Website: bh-photo
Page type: address-validator
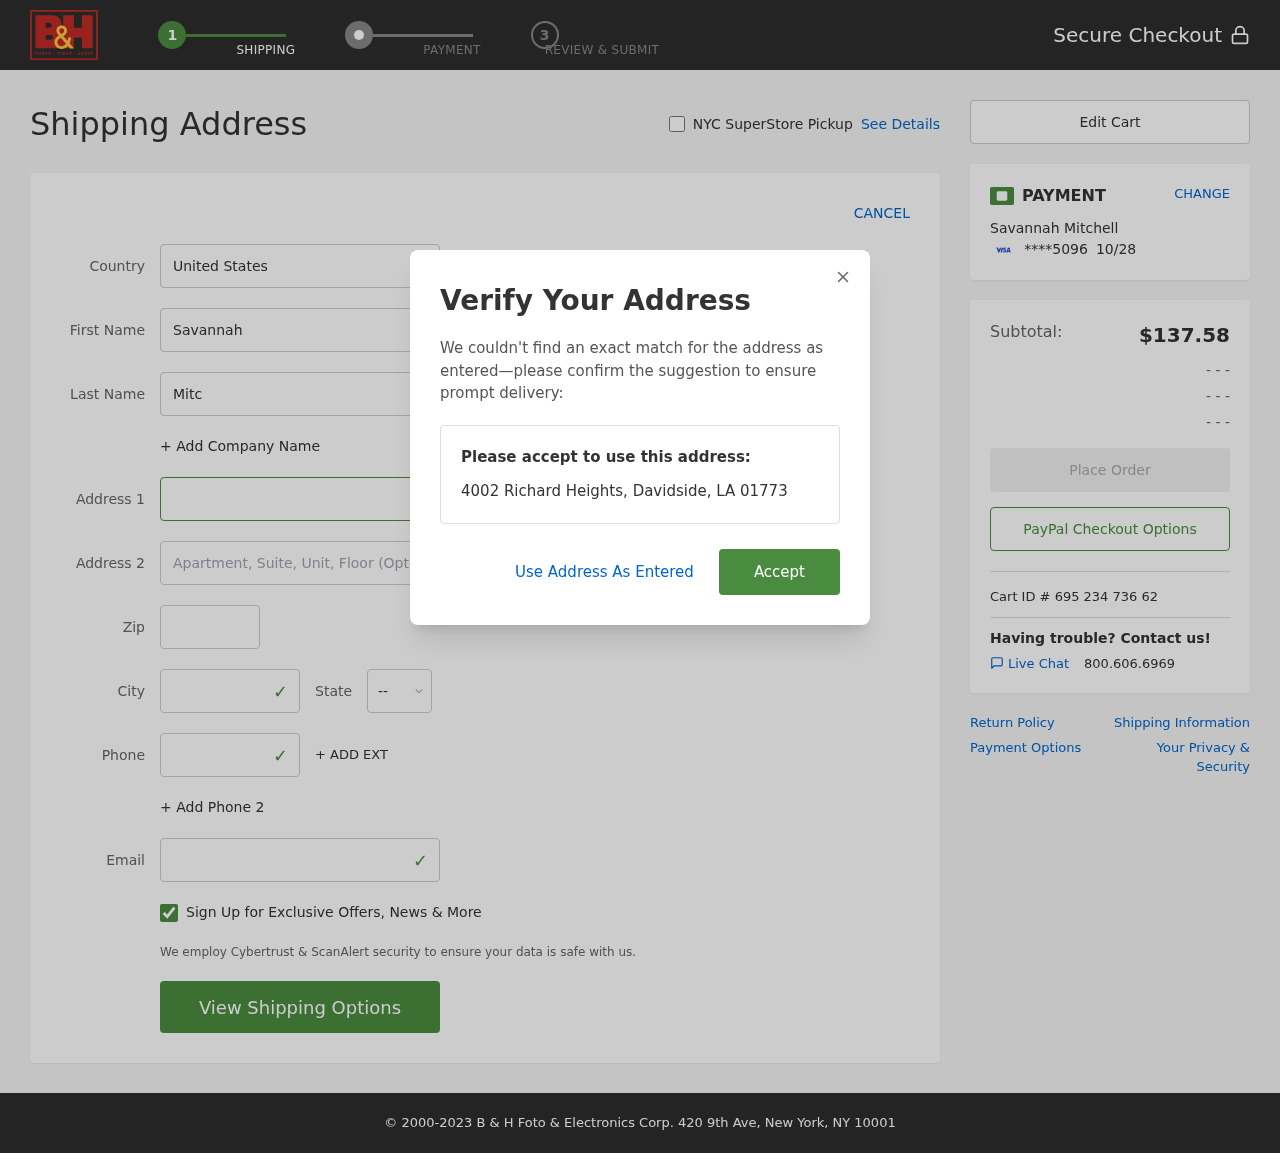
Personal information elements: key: PII_CARD_EXPIRY
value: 10/28
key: PII_CARD_LAST4
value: ****5096
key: PII_CITY
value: Davidside
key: PII_COUNTRY
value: United States
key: PII_EMAIL
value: smitchell@gmail.com
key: PII_FIRSTNAME
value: Savannah
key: PII_FULLNAME
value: Savannah Mitchell
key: PII_LASTNAME
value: Mitchell
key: PII_PHONE
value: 4156588301
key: PII_POSTCODE
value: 01773
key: PII_STATE_ABBR
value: LA
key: PII_STREET
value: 4002 Richard Heights
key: PII_STREET2
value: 138 Farmer Island
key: PII_CITY_STATE_ZIP
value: Davidside, LA 01773
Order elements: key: ORDER_SUBTOTAL
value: $137.58
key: ORDER_ID
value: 695 234 736 62